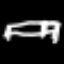
Label: bed